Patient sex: F
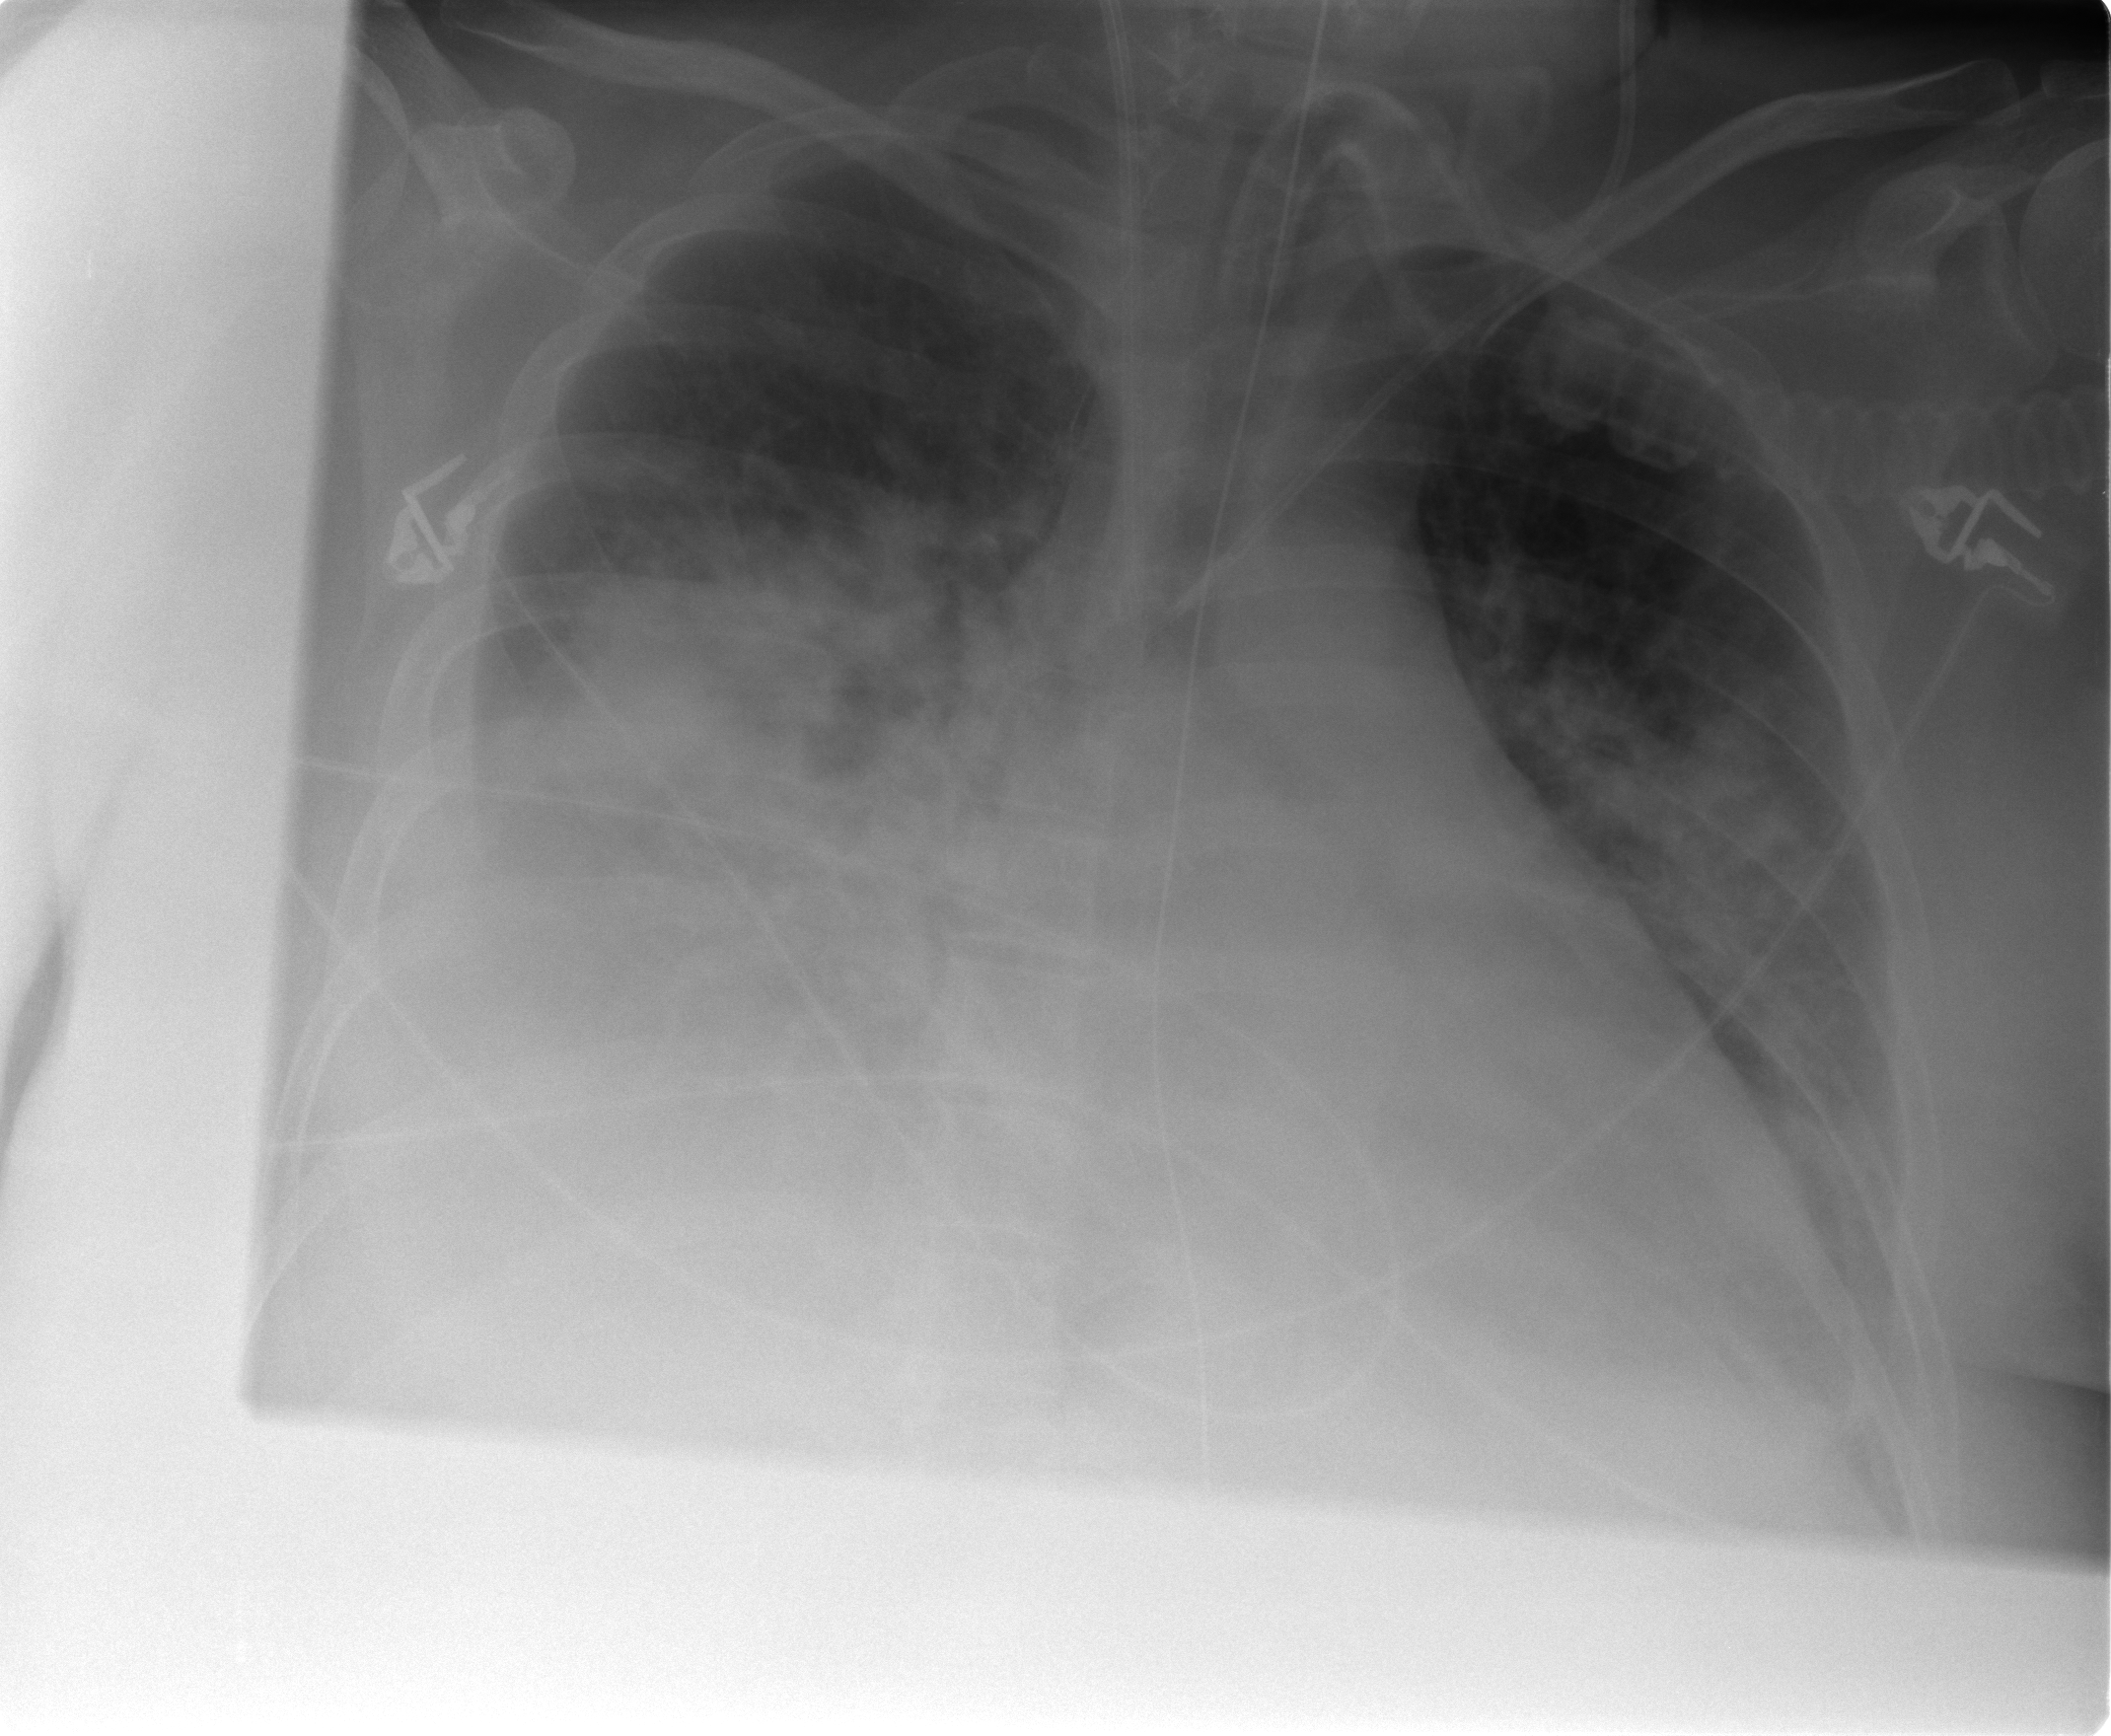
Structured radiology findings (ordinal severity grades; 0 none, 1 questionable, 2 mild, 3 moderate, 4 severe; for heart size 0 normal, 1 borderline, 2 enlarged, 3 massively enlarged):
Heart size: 2
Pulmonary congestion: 0
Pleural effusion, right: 3
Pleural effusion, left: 2
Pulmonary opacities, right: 4
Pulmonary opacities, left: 3
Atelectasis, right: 3
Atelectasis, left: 3